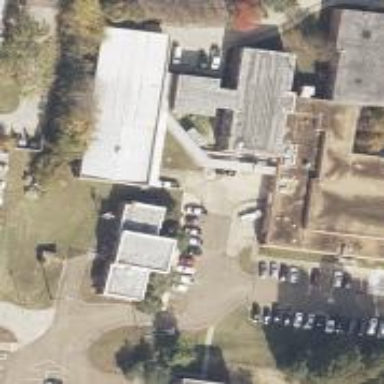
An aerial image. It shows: View of university building.